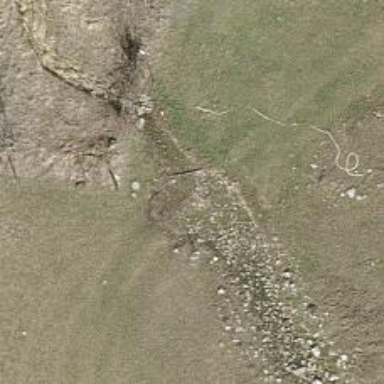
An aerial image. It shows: Path.